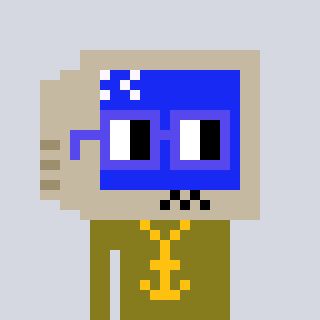
a pixel art character with square blue glasses, a old monitor-shaped head and a gunk-colored body on a cool background